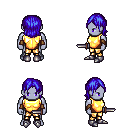
a pixel art fantasy rpg character, male body template, dark elf, purple skin, gold chest armor, gold greaves, blue long bangs hairstyle, leather bracers, metal boots, dagger, four views (front, back, left, right), 2x2 character sprite sheet, small pixel art, hard edges, no anti-aliasing